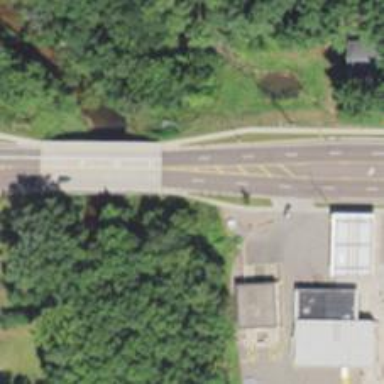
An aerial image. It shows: Footway on bridge.